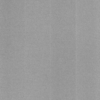
Label: dusty